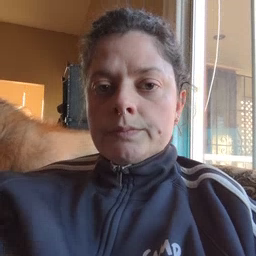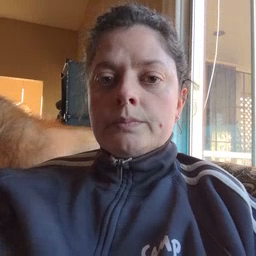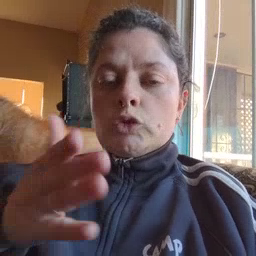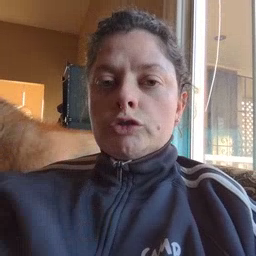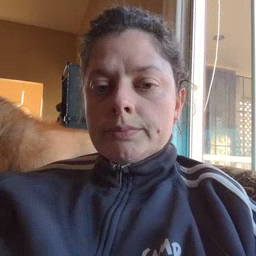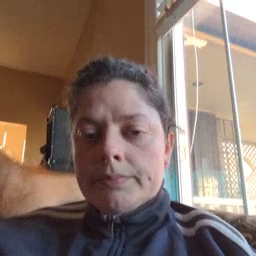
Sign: book